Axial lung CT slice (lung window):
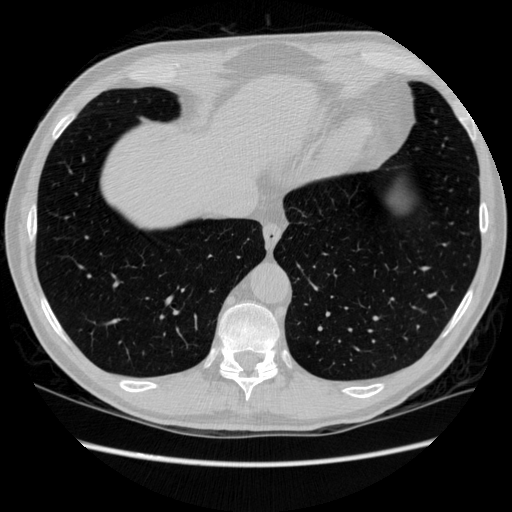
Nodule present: no